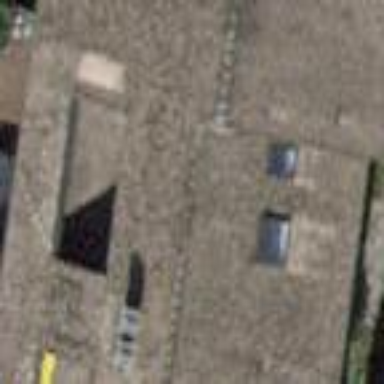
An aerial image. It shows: Terrace building.